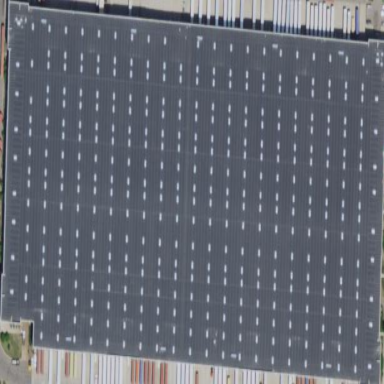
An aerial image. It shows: Warehouse.